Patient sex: F
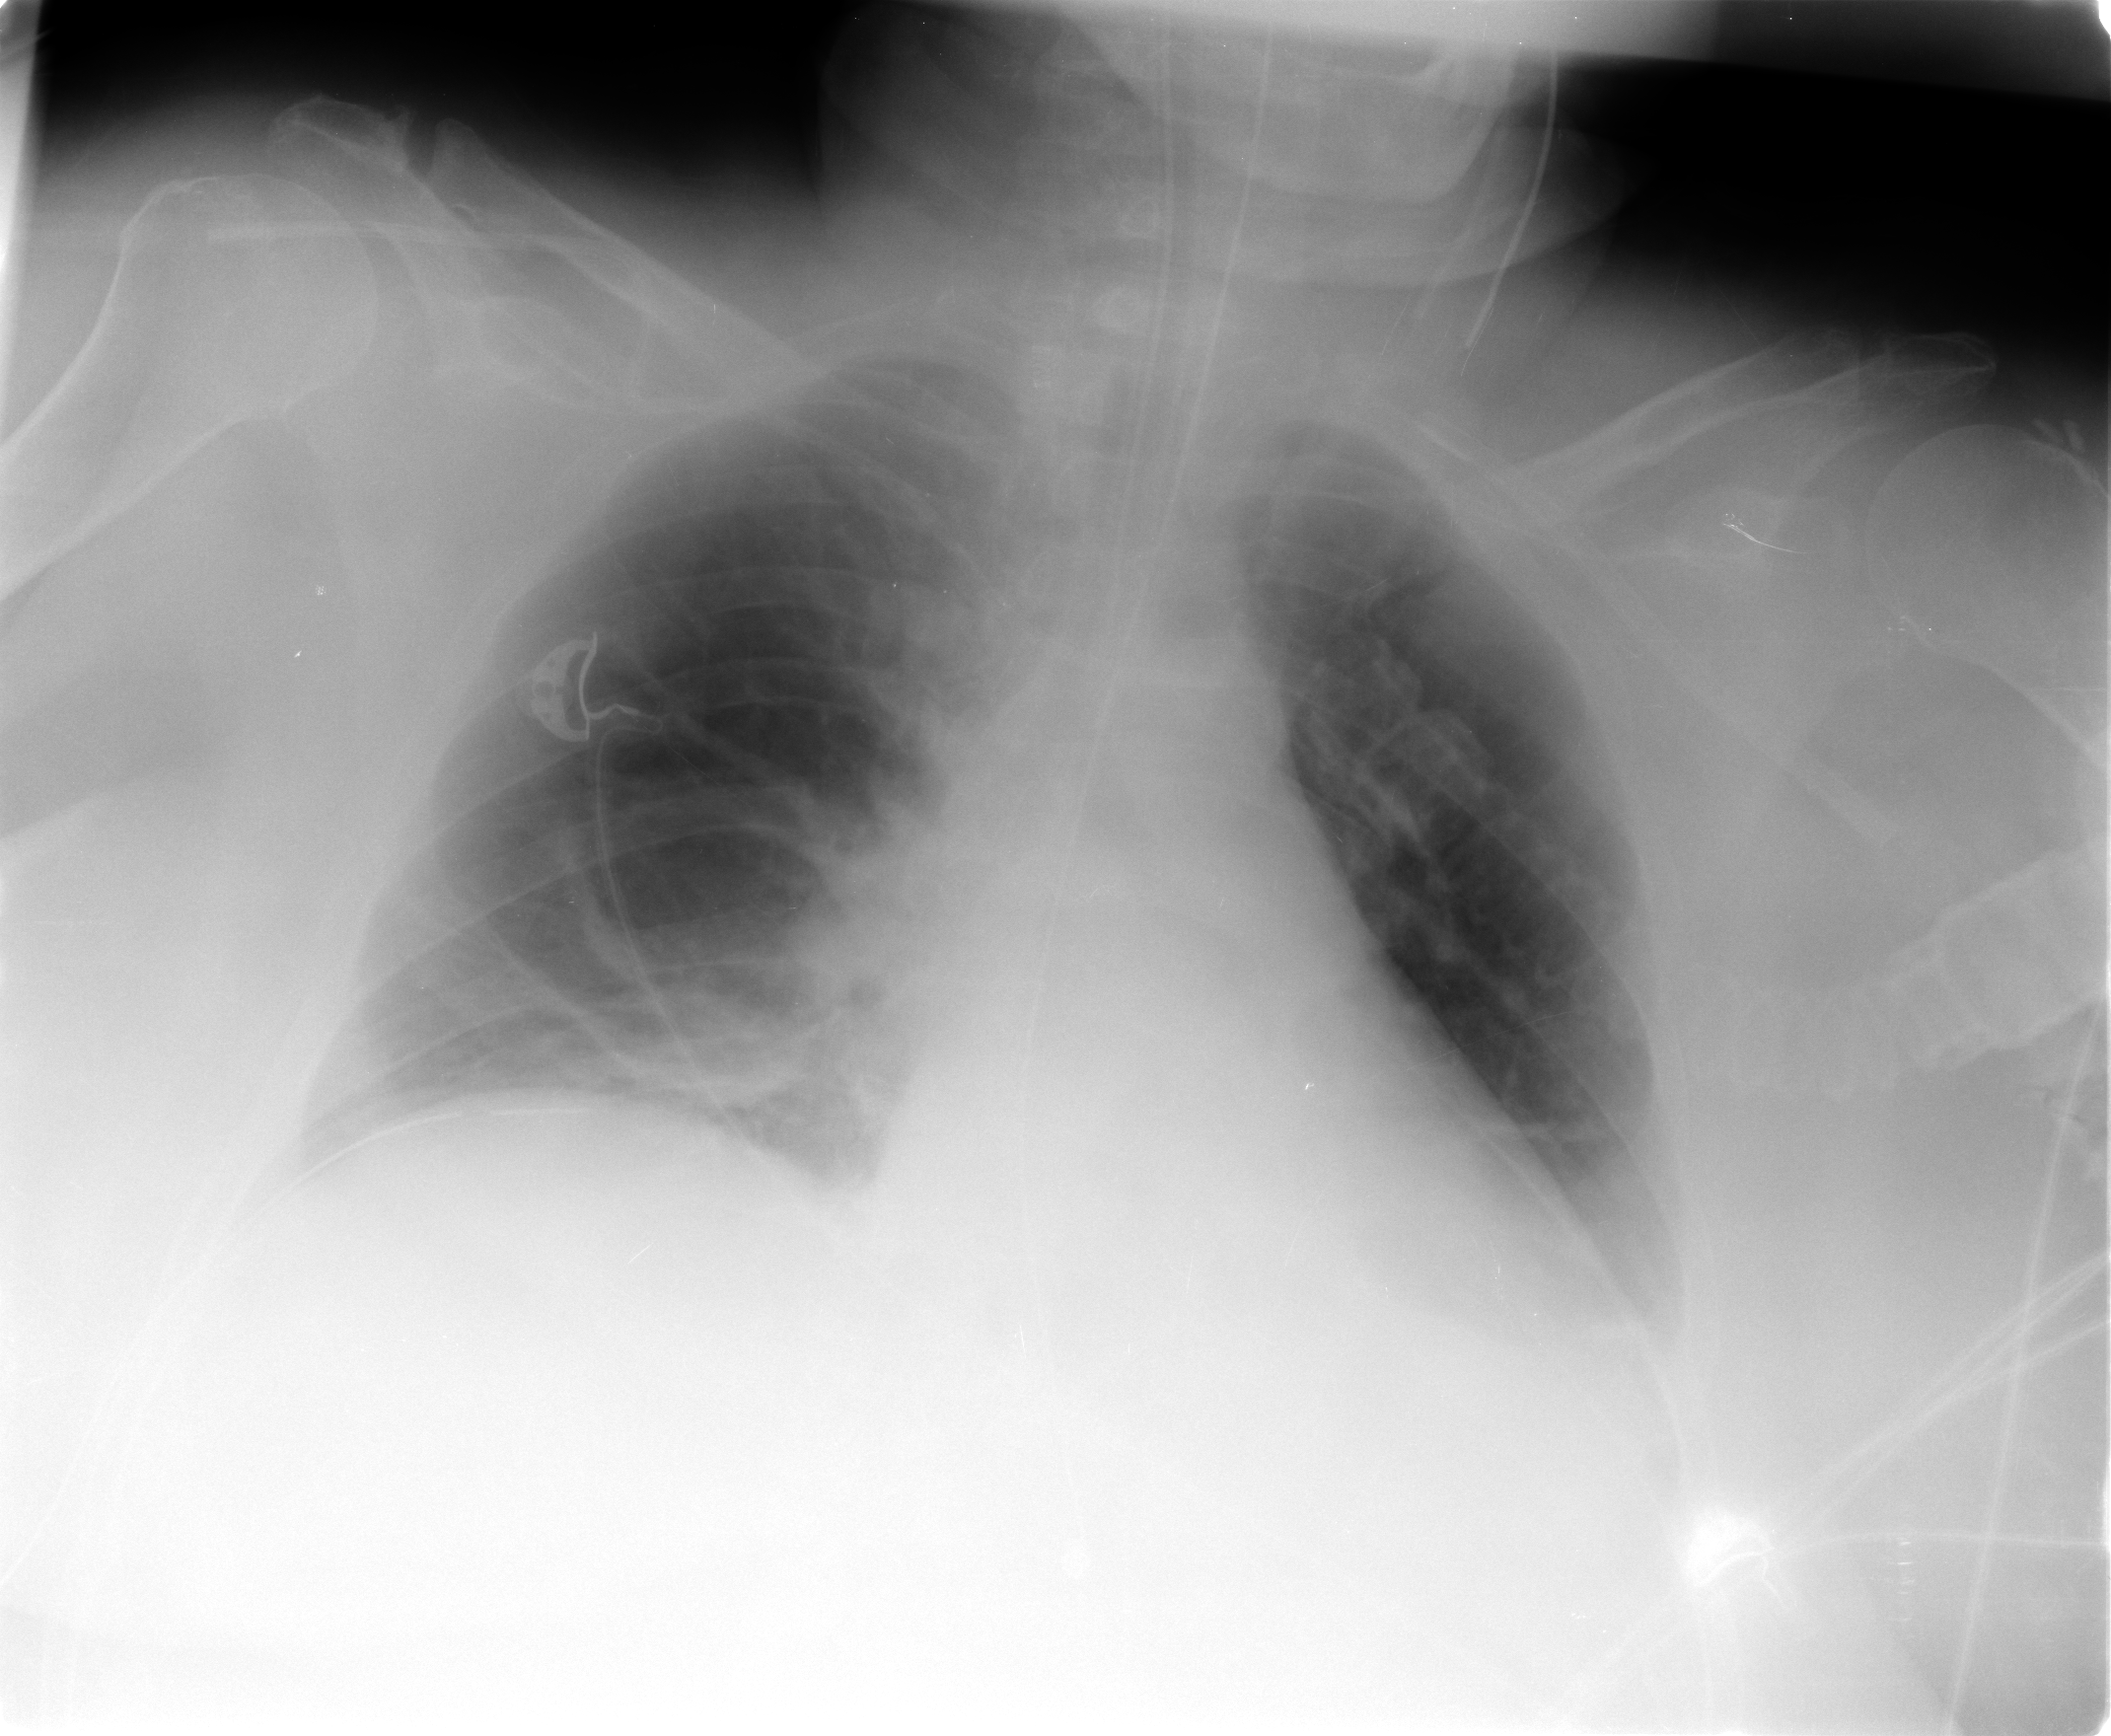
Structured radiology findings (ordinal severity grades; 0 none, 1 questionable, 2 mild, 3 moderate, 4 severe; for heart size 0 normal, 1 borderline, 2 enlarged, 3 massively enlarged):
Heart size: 2
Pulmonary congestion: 2
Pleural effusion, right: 0
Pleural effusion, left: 0
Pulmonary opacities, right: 1
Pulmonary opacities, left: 0
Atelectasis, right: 2
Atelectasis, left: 2